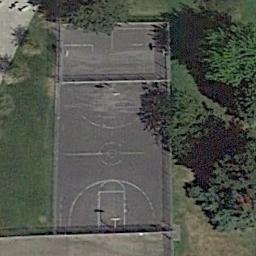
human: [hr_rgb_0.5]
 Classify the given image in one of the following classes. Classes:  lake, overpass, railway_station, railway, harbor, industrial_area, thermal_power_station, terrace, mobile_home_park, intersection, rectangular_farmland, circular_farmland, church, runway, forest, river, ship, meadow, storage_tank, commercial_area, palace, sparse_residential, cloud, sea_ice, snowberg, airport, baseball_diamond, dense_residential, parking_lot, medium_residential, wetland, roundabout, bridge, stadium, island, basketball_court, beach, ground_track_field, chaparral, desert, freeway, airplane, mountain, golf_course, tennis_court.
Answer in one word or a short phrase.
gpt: basketball_court